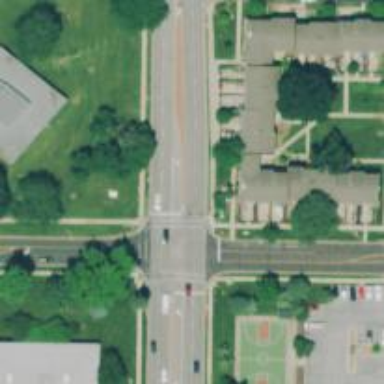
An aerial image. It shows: Solid stop line on the road marking.